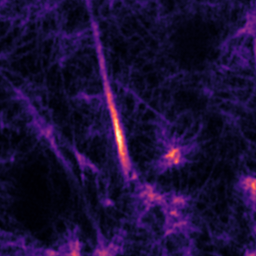
Label: Super-resolution F-actin image